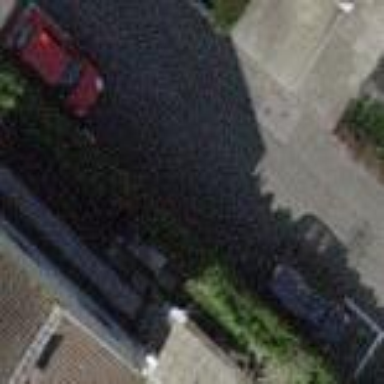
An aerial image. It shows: Street side parking area.